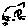
Label: cat